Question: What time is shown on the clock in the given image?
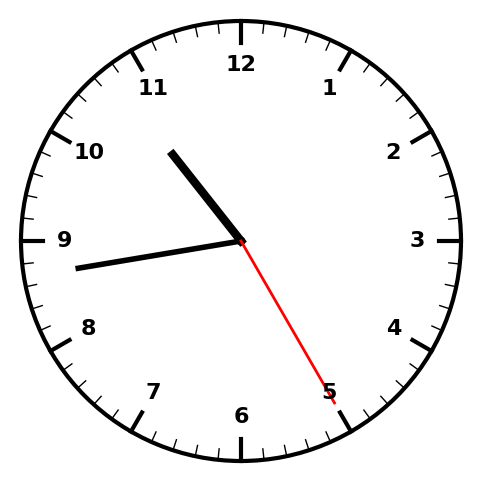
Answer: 10:43:25